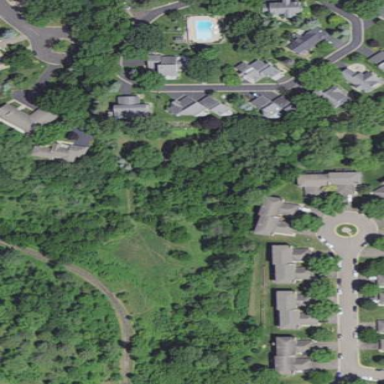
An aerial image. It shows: Neighborhood.